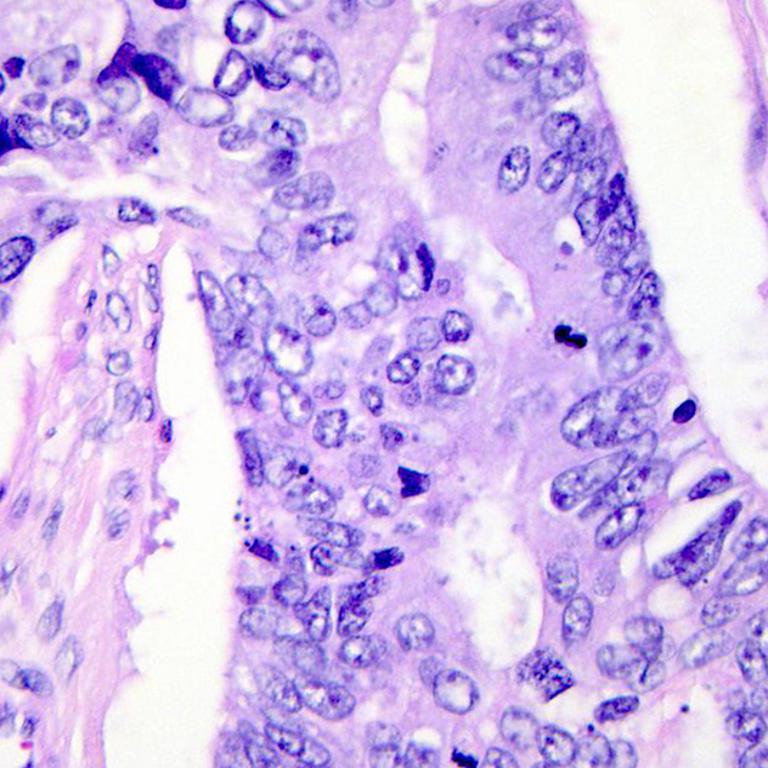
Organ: colon
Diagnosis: adenocarcinomas